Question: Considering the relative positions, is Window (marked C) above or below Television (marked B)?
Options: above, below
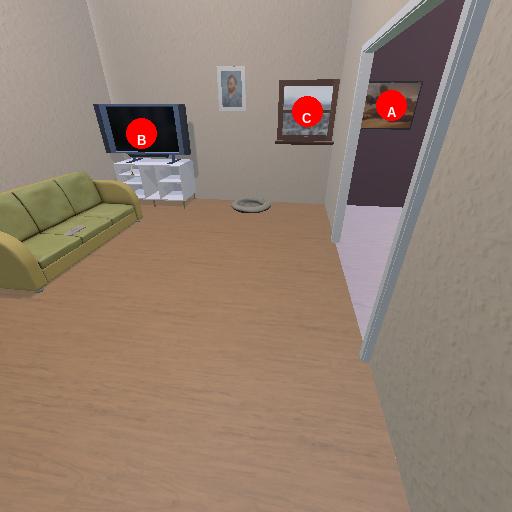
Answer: above